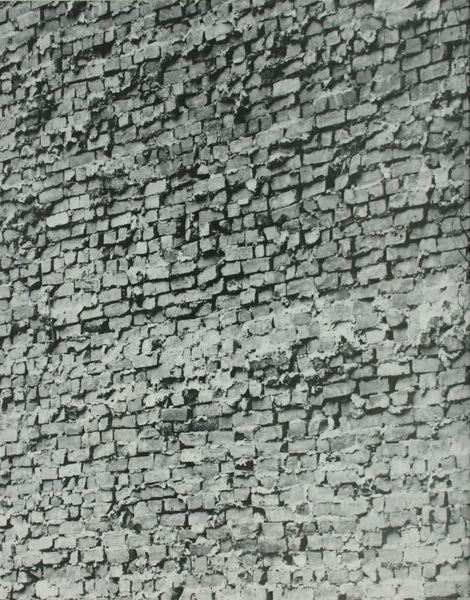
Titel: Brickwall
Künstler: Sol Lewitt
Standort: New Britain, Conn.
Institution: Museum of American Art
Schlagwörter: dunkel, schatten, weiß, grau, hell, schwarz, haus, muster, alt, wand, stein, steine, schräg, helldunkel, mauer, ziegel, klein, massiv, steinmauer, nah, nahaufnahme, befestigung, foto, fotografie, photographie, rechtecke, beton, oberfläche, festung, mauerwerk, schwarz weiss, grafisch, reihe, photo, reihen, ziegelsteine, ziegelwand, putz, verputzt, quader, struktur, stadtmauer, uneben, fotographie, rillen, rille, unregelmässig, photografie, ordnung, ziegelmauer, gemauert, ziegelstein, ziegelsteinmauer, mauersteine, wuchtig, textur, schwarzweißfoto, abdrücke, ungerade, anordung, befestigungsmauer, geschlemmt, moertel, schwarzweissphoto, wuchtug, zeigelsteine, ziegelschalung